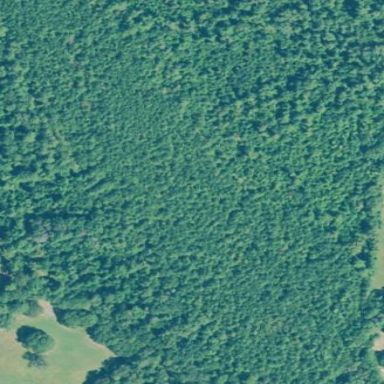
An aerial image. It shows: Beautiful woodland area.